Question: I am trying to save some data and fetching that data from Database.
I have done all from <URL>. But I am not getting list view here. just header are getting appears.
What I want my application to be is

Don't know why but the control is not going in OnDeviceReady() method !!
EDIT : Here is the code of my .js file
'''
var db;
var dbCreated = false;
alert("Hello 1 " );
var scroll = new iScroll('wrapper', { vScrollbar: false, hScrollbar:false, hScroll: false });
alert("Hello 2" );
document.addEventListener("deviceready", onDeviceReady, false);
alert("Hello 3" );
function onDeviceReady()
{
alert("Hello 4" );
db = window.openDatabase("EmployeeDirectoryDB", "1.0", "PhoneGap Demo", 200000);
if (dbCreated)
db.transaction(getEmployees, transaction_error);
else
db.transaction(populateDB, transaction_error, populateDB_success);
}
'''
and here is my html code
'''
<!DOCTYPE HTML>
<html>
<head>
<title>Employee Directory</title>
<meta name="viewport" content="width=device-width,initial-scale=1"/>
<link rel="stylesheet" href="css/styles.css" />
<link rel="stylesheet" href="css/jquery.mobile-1.0rc1.min.css" />
</head>
<body>
<div id="header" class="header">
<h1>Employee Directory</h1>
</div>
<div id="header2">
<h2>Employee List</h2>
</div>
<div id="wrapper">
<ul id="employeeList" class="icon-list"></ul>
</div>
<div id="busy"/>Loading...</div>
<SCRIPT >
alert('Saving !!');
</script>
<script src="js/jquery.js"></script>
<script src="js/jquery.mobile-1.0rc1.min.js"></script>
<script src="js/employeelist.js"></script>
<script type="text/javascript" charset="utf-8" src="cordova-1.8.1.js"> </script>
<script src="js/phonegap.js"></script>
<script src="js/employeedetails.js"></script>
<script src="js/reportlist.js"></script>
<script src="js/iscroll.js"></script>
<!--
<script src="js/phonegap.js"></script>
<script src="js/jquery.js"></script>
<script src="js/iscroll.js"></script>
<script src="js/employeelist.js"></script>
-->
</body>
</html>
'''
M getting just one popup - Hello 1.
After that no popup appears !!
I have tried using
'''
<script src="js/iscroll.js"></script>
'''
and also on commenting the var scroll control is not entering to th Device ready method ....
Pls Help !!
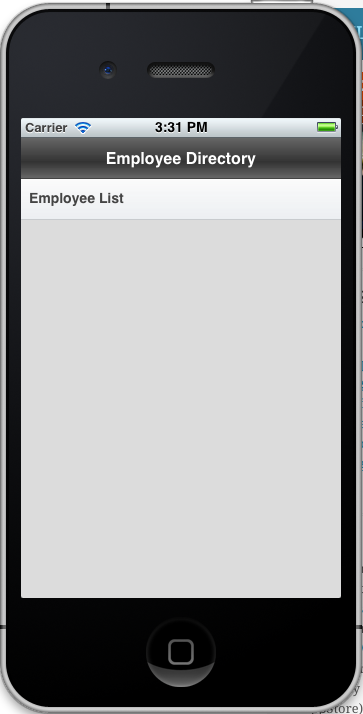
Answer: either you add '<script src="js/iscroll.js"></script>' above the .js file you embed up there,..
or remove 'var scroll = new iScroll()'